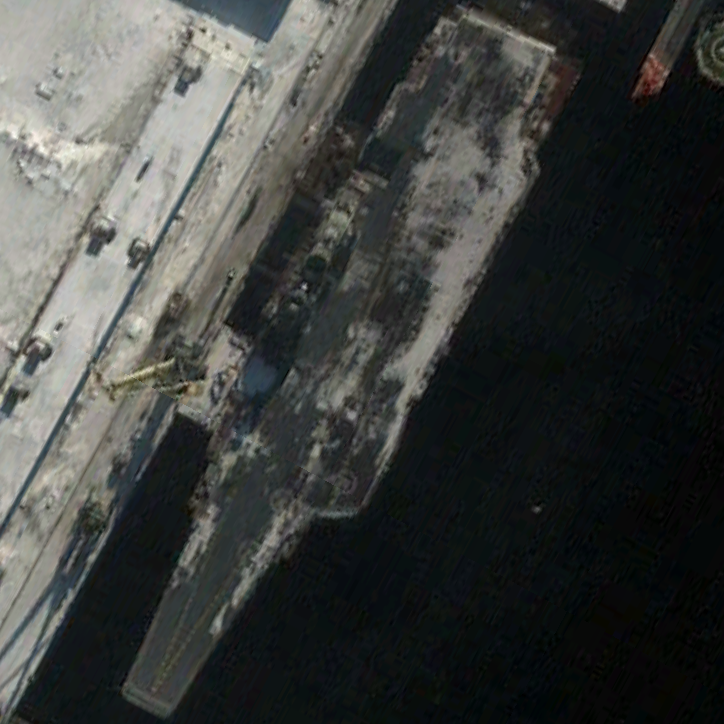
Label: aircraft_carrier